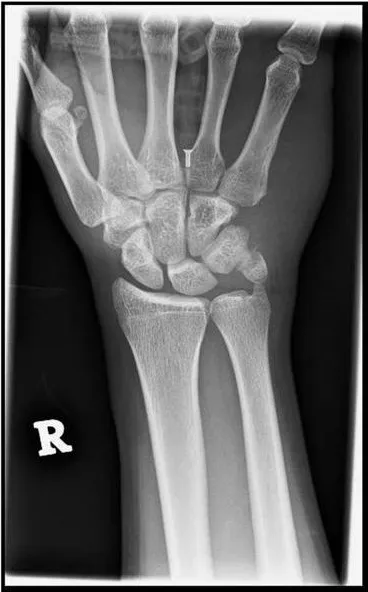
(a) X-ray (anteroposterior view) of the right hand, showing the displaced pisiform fracture.
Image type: radiology (x_ray)